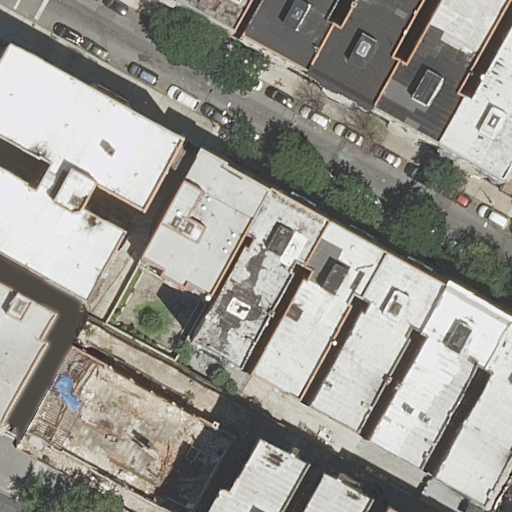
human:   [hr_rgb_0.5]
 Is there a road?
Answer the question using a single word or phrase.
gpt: yes

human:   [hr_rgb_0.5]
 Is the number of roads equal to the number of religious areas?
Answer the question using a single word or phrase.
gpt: no

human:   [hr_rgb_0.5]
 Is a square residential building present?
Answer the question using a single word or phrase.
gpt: no

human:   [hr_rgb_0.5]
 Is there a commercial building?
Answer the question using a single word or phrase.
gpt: no

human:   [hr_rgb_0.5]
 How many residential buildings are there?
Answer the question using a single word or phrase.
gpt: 17

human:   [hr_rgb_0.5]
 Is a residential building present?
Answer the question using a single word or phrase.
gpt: yes

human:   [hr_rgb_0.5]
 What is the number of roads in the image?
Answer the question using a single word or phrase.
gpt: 1

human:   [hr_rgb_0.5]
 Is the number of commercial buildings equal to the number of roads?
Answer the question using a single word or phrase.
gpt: no

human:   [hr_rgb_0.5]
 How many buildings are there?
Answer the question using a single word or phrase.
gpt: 17

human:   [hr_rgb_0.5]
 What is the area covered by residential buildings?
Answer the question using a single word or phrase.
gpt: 5493m2

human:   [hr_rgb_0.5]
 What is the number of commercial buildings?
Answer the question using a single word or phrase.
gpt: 0

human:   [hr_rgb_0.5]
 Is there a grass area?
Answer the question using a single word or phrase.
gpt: no

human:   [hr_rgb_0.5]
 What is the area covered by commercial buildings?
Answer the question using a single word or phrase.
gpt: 0m2

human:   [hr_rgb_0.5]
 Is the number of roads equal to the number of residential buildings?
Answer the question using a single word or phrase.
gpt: no

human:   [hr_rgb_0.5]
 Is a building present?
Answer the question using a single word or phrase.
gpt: yes

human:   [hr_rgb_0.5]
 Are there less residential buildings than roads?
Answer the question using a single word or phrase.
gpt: no

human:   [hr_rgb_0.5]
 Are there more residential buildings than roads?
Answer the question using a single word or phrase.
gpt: yes

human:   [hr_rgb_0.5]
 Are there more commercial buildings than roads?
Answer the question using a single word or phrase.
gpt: no

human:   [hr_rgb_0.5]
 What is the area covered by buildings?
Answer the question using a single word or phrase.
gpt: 5493m2

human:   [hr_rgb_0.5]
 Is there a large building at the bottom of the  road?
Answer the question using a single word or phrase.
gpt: yes

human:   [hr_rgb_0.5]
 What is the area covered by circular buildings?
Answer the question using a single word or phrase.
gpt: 0m2

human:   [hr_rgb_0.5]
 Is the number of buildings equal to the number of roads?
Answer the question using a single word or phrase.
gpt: no

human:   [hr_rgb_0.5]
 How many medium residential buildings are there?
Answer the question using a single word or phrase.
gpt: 12

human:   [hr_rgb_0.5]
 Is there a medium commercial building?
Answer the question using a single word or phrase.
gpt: no

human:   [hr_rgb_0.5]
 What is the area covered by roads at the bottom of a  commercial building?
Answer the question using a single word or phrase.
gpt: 0m2

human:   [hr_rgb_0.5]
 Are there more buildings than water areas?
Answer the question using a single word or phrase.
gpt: yes

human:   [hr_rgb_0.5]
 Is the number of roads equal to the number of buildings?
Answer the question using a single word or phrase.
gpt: no

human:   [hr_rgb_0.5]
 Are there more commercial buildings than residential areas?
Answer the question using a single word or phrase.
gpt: no

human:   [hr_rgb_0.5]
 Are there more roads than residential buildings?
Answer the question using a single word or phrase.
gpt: no

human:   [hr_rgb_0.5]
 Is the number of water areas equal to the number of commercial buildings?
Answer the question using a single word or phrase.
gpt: yes

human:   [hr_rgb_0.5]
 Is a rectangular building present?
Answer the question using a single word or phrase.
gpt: yes

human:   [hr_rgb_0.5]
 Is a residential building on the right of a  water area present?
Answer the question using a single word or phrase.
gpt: no

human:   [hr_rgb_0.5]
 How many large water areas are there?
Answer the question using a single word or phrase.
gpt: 0

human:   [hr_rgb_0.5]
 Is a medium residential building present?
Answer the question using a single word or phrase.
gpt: yes

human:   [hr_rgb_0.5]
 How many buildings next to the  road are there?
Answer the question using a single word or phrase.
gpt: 17

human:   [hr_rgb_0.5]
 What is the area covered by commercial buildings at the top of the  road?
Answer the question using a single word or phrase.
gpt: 0m2

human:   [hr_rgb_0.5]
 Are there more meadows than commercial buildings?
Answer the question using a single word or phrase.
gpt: no

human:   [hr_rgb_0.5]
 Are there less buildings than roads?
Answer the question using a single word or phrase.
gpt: no

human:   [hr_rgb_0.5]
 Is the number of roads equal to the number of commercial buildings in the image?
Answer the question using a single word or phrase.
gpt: no

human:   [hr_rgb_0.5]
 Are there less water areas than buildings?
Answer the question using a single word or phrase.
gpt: yes

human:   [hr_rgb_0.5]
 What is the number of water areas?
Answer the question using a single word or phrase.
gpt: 0

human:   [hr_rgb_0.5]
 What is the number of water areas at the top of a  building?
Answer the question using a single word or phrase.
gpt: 0

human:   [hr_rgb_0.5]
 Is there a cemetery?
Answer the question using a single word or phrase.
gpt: no

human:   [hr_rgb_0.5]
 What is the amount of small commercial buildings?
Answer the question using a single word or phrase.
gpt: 0

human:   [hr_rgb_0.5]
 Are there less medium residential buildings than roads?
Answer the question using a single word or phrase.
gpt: no

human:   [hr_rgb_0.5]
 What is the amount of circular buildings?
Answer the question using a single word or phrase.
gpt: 0

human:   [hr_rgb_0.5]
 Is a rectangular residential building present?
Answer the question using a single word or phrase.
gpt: yes

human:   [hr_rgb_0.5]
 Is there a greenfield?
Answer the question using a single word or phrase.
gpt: no

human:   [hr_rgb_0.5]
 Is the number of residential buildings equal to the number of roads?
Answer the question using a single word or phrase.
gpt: no

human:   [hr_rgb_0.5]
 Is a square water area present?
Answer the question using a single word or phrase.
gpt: no

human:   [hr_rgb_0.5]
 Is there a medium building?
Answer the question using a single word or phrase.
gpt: yes

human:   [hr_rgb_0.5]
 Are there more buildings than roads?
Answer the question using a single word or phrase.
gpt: yes

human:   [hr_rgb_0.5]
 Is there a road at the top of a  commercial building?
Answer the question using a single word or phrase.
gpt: no

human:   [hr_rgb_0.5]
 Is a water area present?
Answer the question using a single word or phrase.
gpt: no

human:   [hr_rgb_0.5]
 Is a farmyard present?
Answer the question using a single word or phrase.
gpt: no

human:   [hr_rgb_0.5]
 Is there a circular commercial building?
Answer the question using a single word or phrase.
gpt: no

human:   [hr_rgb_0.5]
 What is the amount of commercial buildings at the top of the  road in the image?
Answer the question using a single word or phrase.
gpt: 0

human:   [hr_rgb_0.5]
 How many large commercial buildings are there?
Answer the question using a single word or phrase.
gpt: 0

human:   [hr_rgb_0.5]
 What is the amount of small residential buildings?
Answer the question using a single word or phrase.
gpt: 3

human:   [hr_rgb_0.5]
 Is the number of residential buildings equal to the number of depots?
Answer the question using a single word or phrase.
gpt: no

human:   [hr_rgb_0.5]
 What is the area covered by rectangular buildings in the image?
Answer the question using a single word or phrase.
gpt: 1088m2

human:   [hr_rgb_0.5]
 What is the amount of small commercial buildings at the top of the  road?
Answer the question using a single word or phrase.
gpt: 0

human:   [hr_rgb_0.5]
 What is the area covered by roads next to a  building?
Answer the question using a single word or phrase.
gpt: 0m2

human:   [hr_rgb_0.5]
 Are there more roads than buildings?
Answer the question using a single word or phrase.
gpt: no